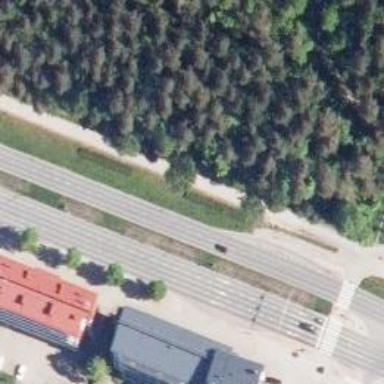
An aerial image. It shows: Primary road with asphalt surface.